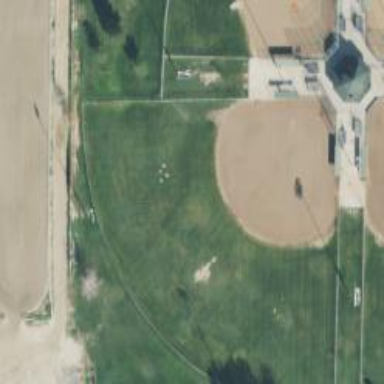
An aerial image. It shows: Baseball pitch for leisure land.